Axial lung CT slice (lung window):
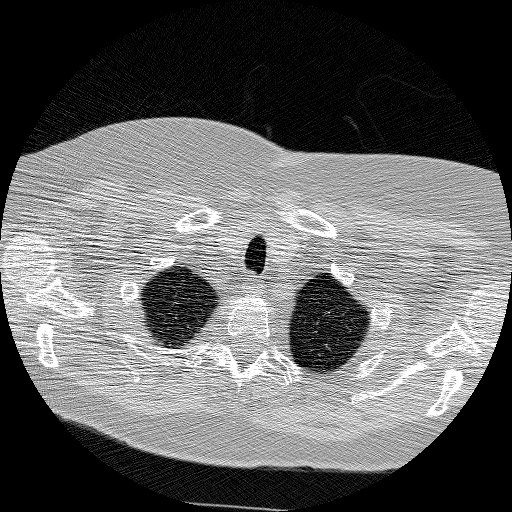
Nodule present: no